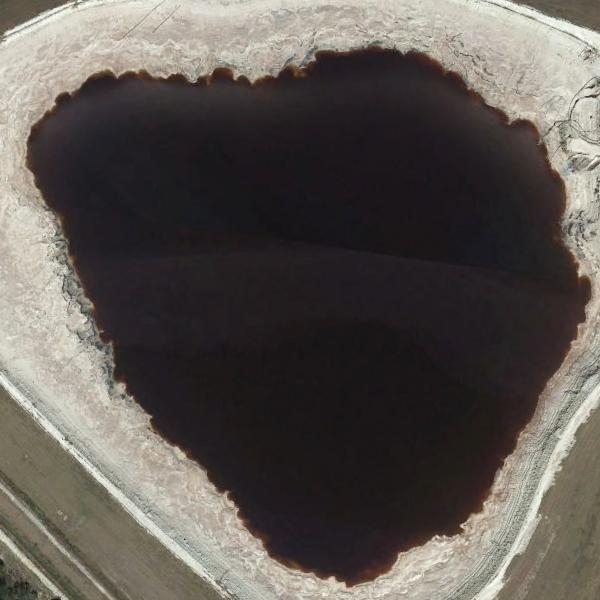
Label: Pond